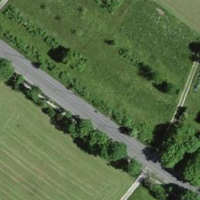
EUNIS habitat code: 25
Species observed at this site:
Clytra laeviuscula
Verbascum blattaria